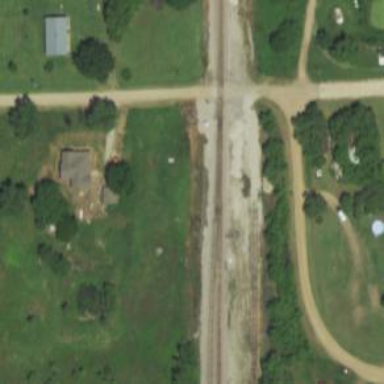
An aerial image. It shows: Railway spur junction.